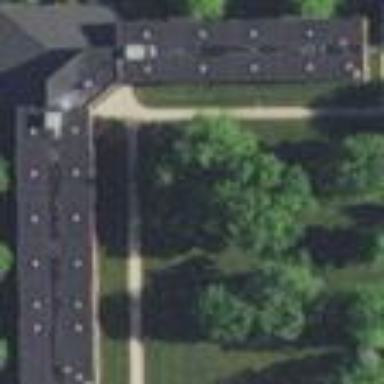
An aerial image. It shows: Dormitory building.